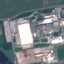
Label: Industrial